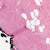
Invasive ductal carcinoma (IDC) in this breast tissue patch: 0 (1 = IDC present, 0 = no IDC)